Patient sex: M
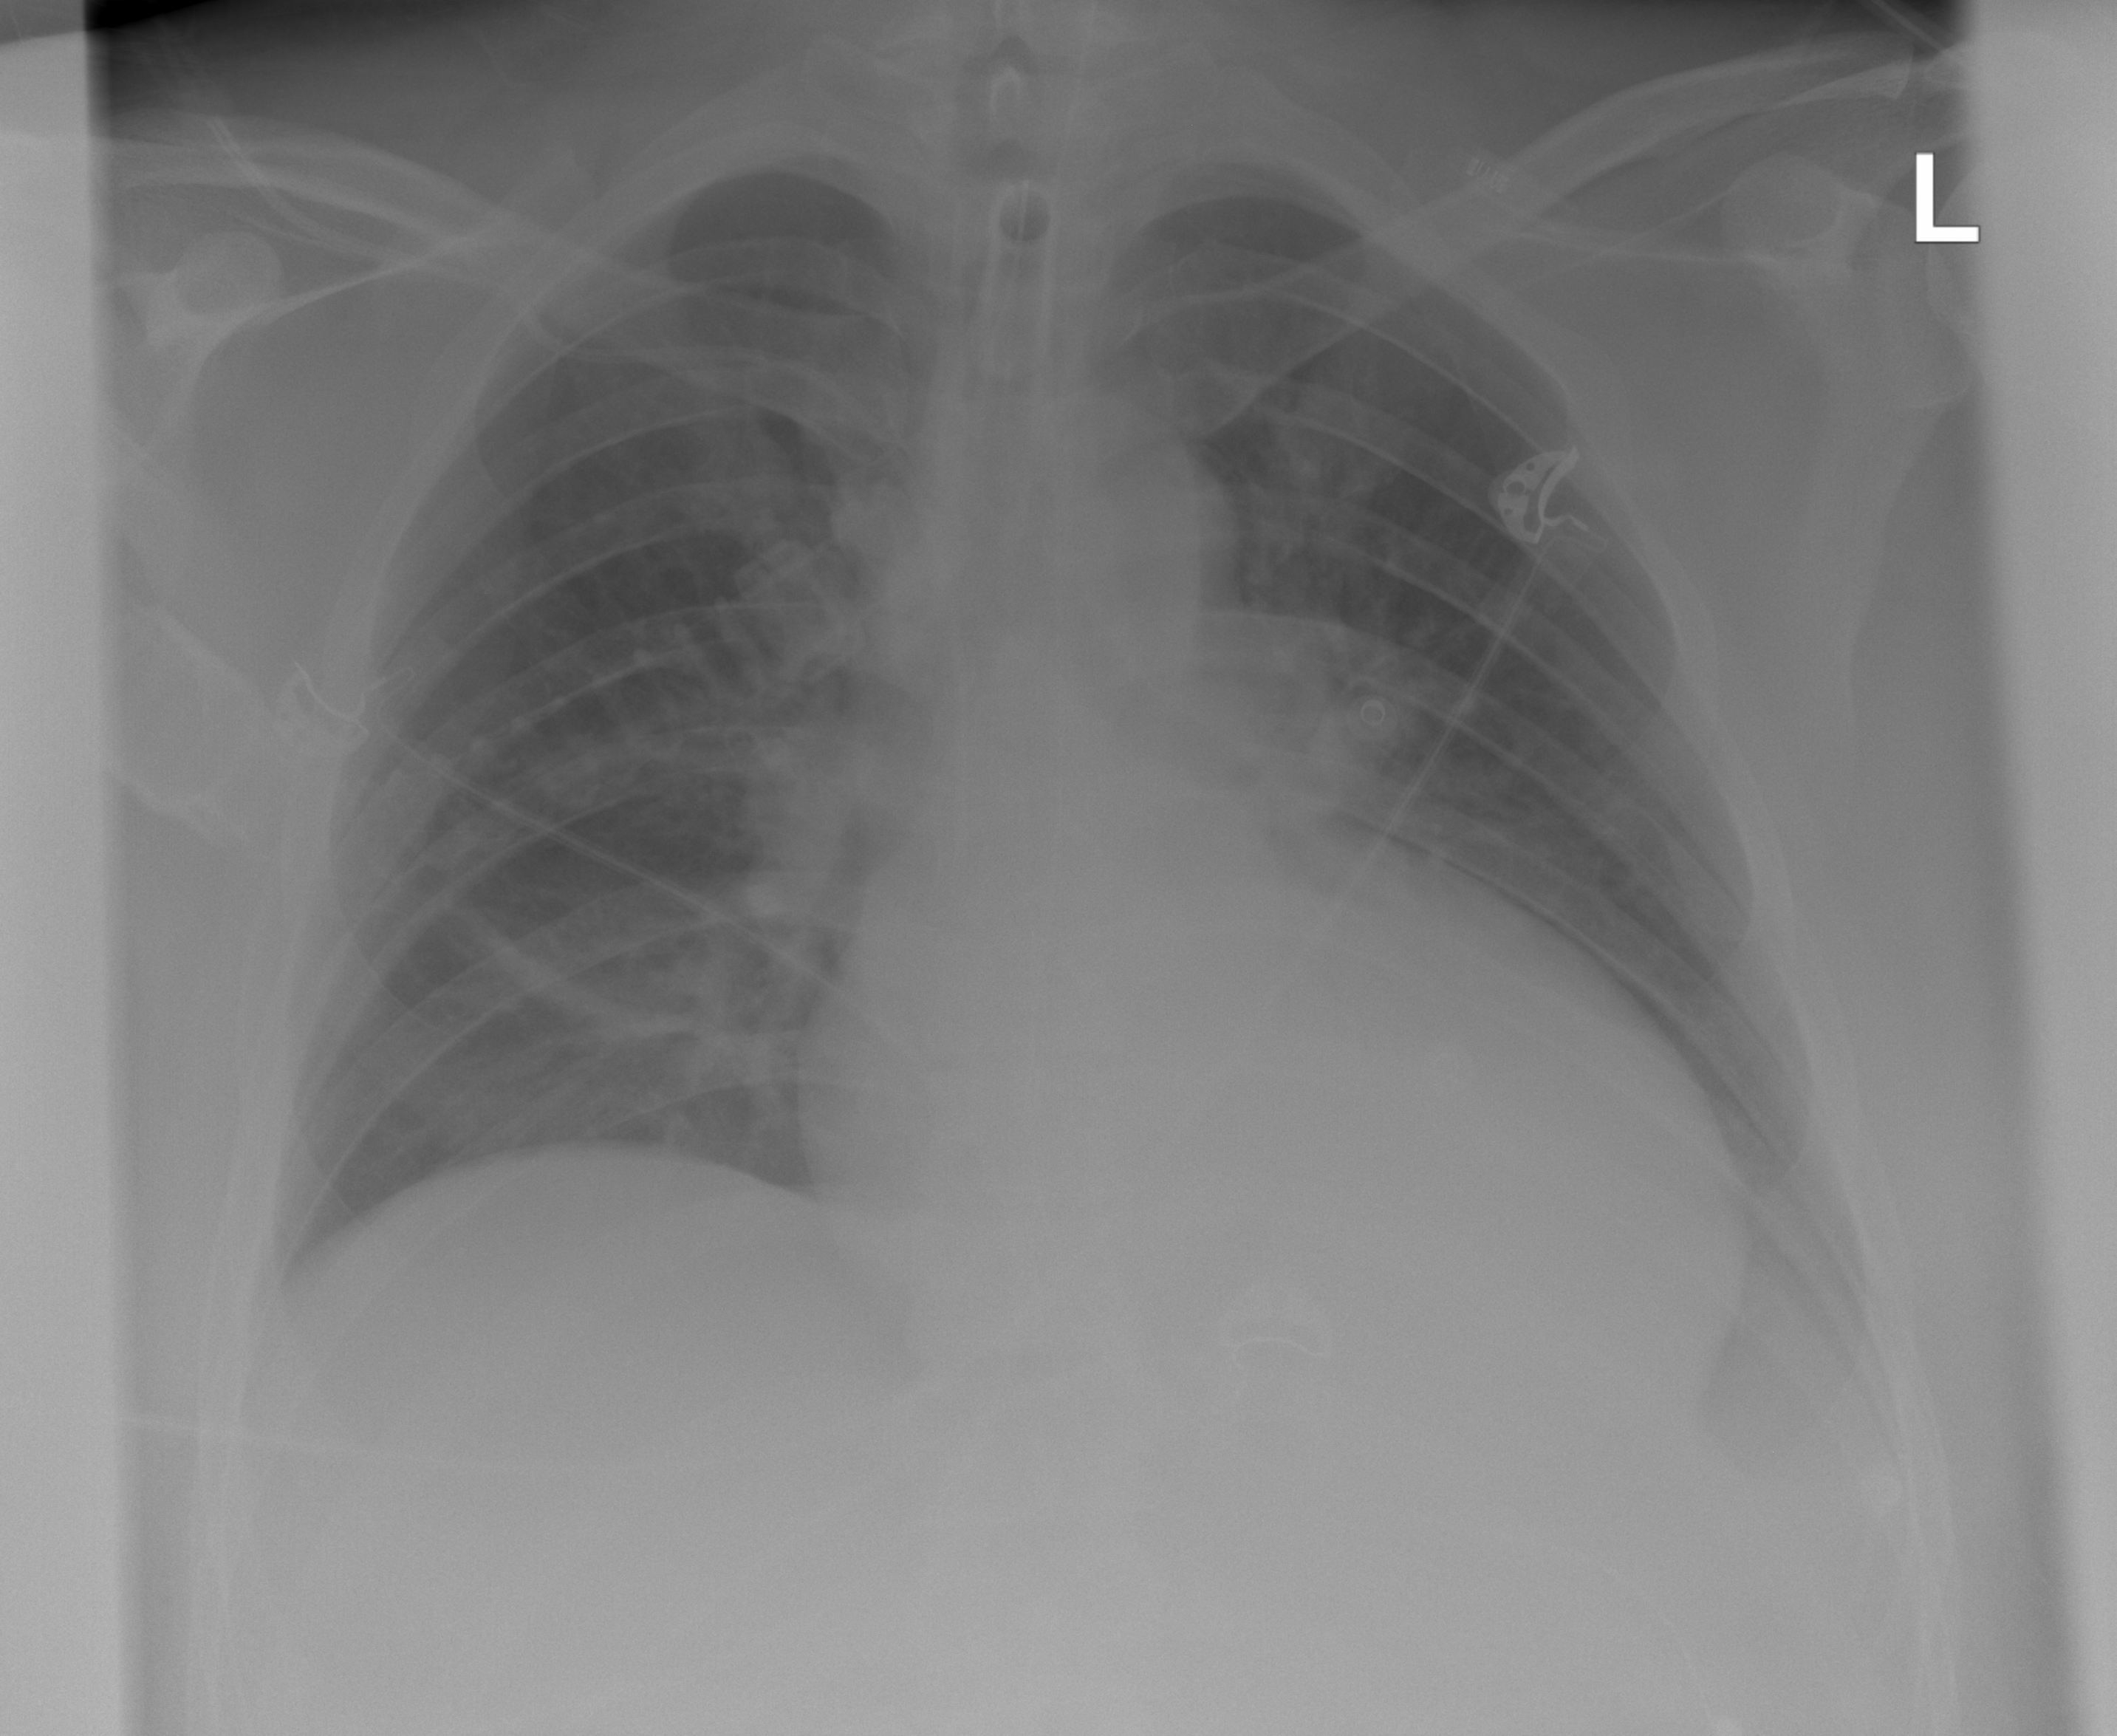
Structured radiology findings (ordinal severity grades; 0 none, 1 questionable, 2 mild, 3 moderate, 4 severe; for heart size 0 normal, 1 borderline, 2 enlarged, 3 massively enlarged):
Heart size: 0
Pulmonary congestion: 0
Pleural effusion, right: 0
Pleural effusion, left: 2
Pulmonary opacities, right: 0
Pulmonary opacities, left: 0
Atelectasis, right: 0
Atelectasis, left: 2